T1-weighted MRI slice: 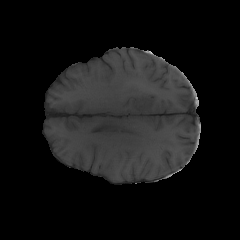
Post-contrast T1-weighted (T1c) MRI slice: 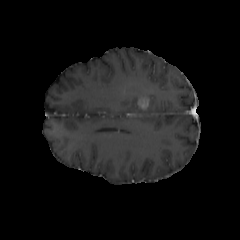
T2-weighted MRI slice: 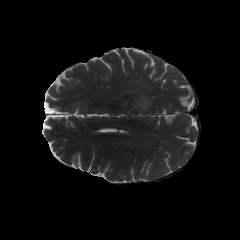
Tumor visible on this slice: yes